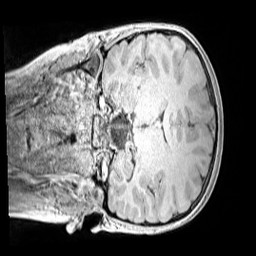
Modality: MP2RAGE
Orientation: coronal
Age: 9
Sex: male
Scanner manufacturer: siemens
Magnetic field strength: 3 T
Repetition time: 4 s
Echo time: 0.00299 s